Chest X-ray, PA view. Patient: 42 years old, sex F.
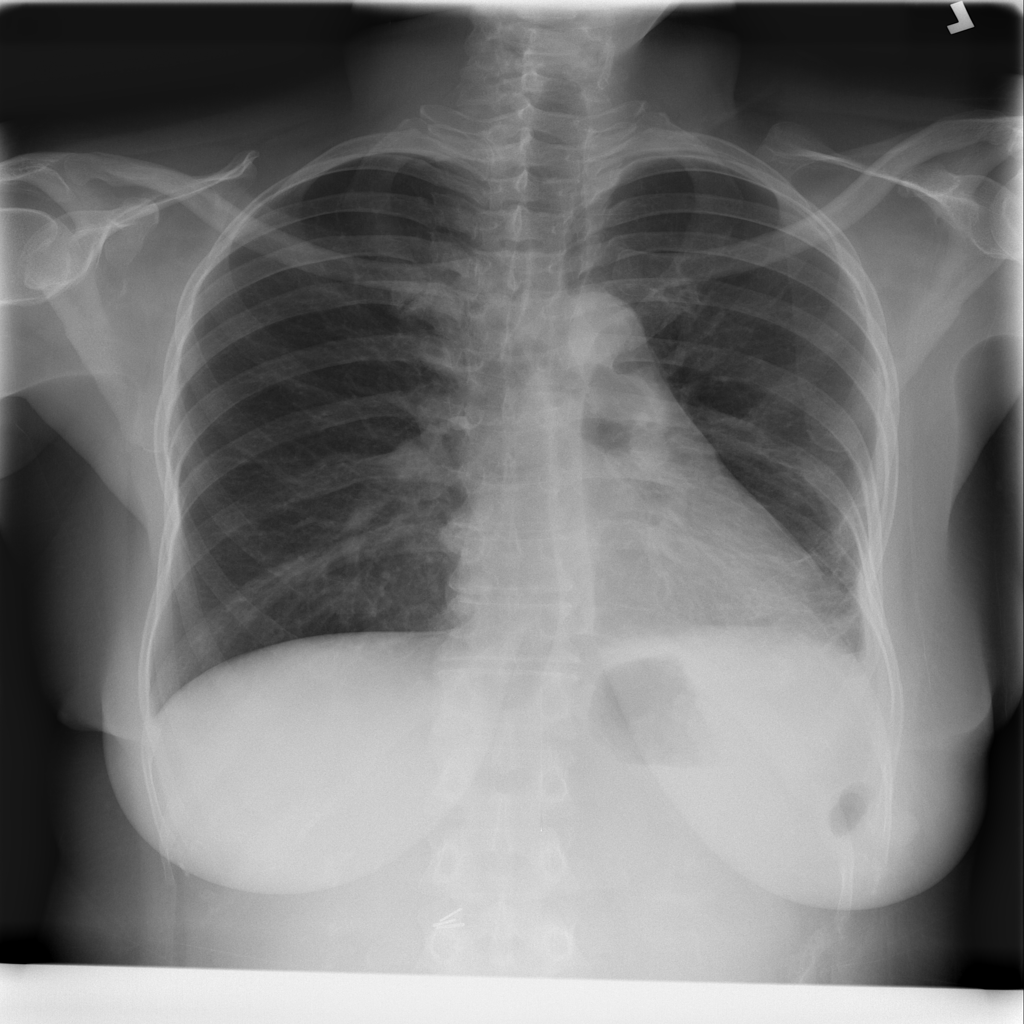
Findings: Effusion